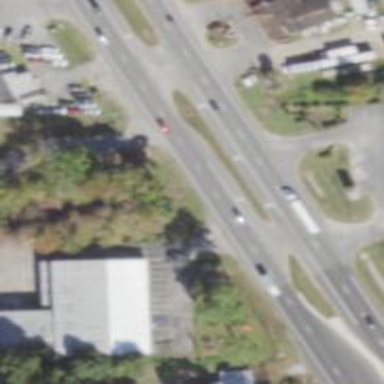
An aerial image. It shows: Asphalt road classified as trunk highway.